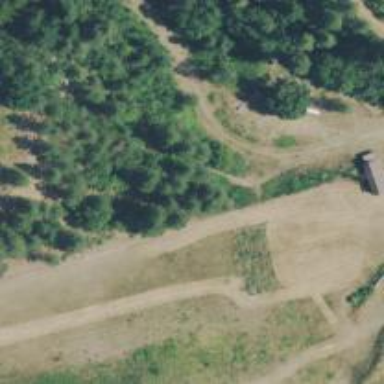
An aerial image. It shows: Path with excellent trail visibility.